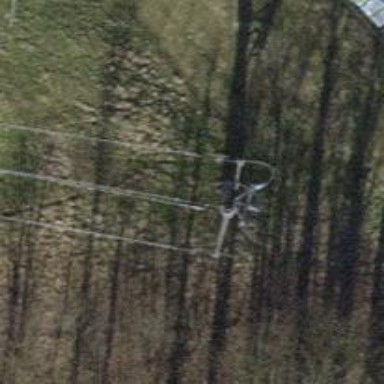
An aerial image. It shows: Three cables of power line.